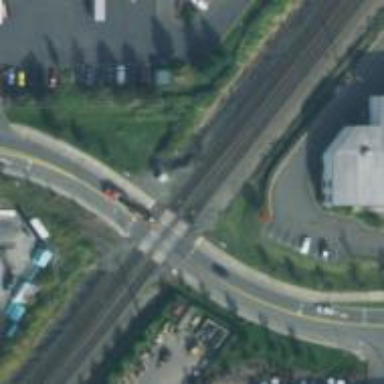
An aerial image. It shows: Railway crossing.